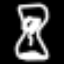
Label: hourglass